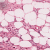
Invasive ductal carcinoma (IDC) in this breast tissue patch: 1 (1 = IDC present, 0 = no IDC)